Question: I try to make a django application to create bills.
I have two tables (Bill, Delivery)
and one Bill can have up to 5 deliveries.
Now I want a form for the bill and one delivery. To add or remove a delivery I want a button.
I am using class-based-views.
How to realise this in django?
I have found django-extra-views, but I couldn't get it work.
I have also seen this link <URL> but this is not dynamic and function-based views.
models.py
'''
class Bill(models.Model):
company = models.ForeignKey(Bioenergie)
customer = models.ForeignKey(Customer)
price = models.DecimalField(max_digits=5,decimal_places=2)
bill_number = models.CharField(max_length=10, null=True)
delivery_date = models.DateField()
date = models.DateField(null=True)
class Delivery(models.Model):
billing_choises = (('1', 'Menge'),
('2', 'Gewicht/Feuchtigkeit')
)
option = models.CharField(choices=billing_choises, default=1, max_length=20)
amount = models.PositiveIntegerField(blank=True, null=True)
humidity = models.SmallIntegerField(blank=True, null=True)
weight = models.DecimalField(blank=True, null=True, decimal_places=2, max_digits=5)
bill = models.ForeignKey(Bill)
'''

Blue: Forms
Gray: Buttoms
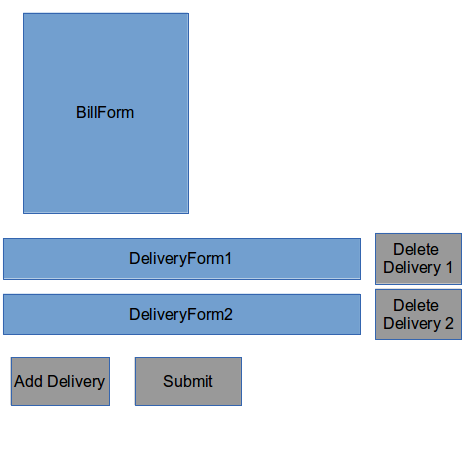
Answer: Your question is twofold:
1. make Django work with a Form and a Formset on a single View
2. Make the Formset JavaScripty (tm)
Well...
## 1) Form and Formset together on a View
Normally this would include old-style (function-based) views, because class-based views don't support more then one Form, and no FormSets, let alone together. One could take, say, UpdateView, and then "manually" make it handle a FormSet, but that's just ugly, better go with old-style views all the way in that case, IMHO.
But! Thanks to the AWESOME <URL>, We can do stuff like this:
'''
from extra_views import InlineFormSet
class DeliveryInlineFormSet(InlineFormSet):
model = Delivery
extra = 2 # we'll need to make it "0" for the JS later on
'''
'''
from extra_views import CreateWithInlinesView, UpdateWithInlinesView
class CreateBillView(CreateWithInlinesView):
model = Bill
inlines = [DeliveryInlineFormSet, ]
success_url = reverse_lazy('bills')
class UpdateBillView(UpdateWithInlinesView):
model = Bill
inlines = [DeliveryInlineFormSet, ]
success_url = reverse_lazy('bills')
'''
'''
<form method="POST" action="">
{{ form }}
{% for formset in inlines %}
<hr />
{# we're going to take advantage of the fact that we know there is only one inline #}
<h3>Deliveries</h3>
{{ formset.management_form }}
{% for subform in formset %}
<div class="subform">
{{ subform }}
</div>
{% endfor %}
{# we'll add some JS here #}
{% endfor %}
<div>
<hr />
{% csrf_token %}
<input type="submit" value="Save" name="save" />
</div>
</form>
'''
That's it, a working non-JS Form+FormSet create and update View.
## 2) Make FormSet JavaScripty (tm)
There is somewhat old project for this, but it still works: <URL>
To get it to work:
- - - 'extra = 0'- '{# we'll add some JS here #}'
.
'''
<script type="text/javascript">
$(function(){
$('.subform').formset({
prefix: '{{ formset.prefix }}'
});
});
</script>
'''
Tadaaa! All that's left to do is add some CSS...